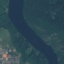
Land use / land cover: River